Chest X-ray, PA view. Patient: 57 years old, sex M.
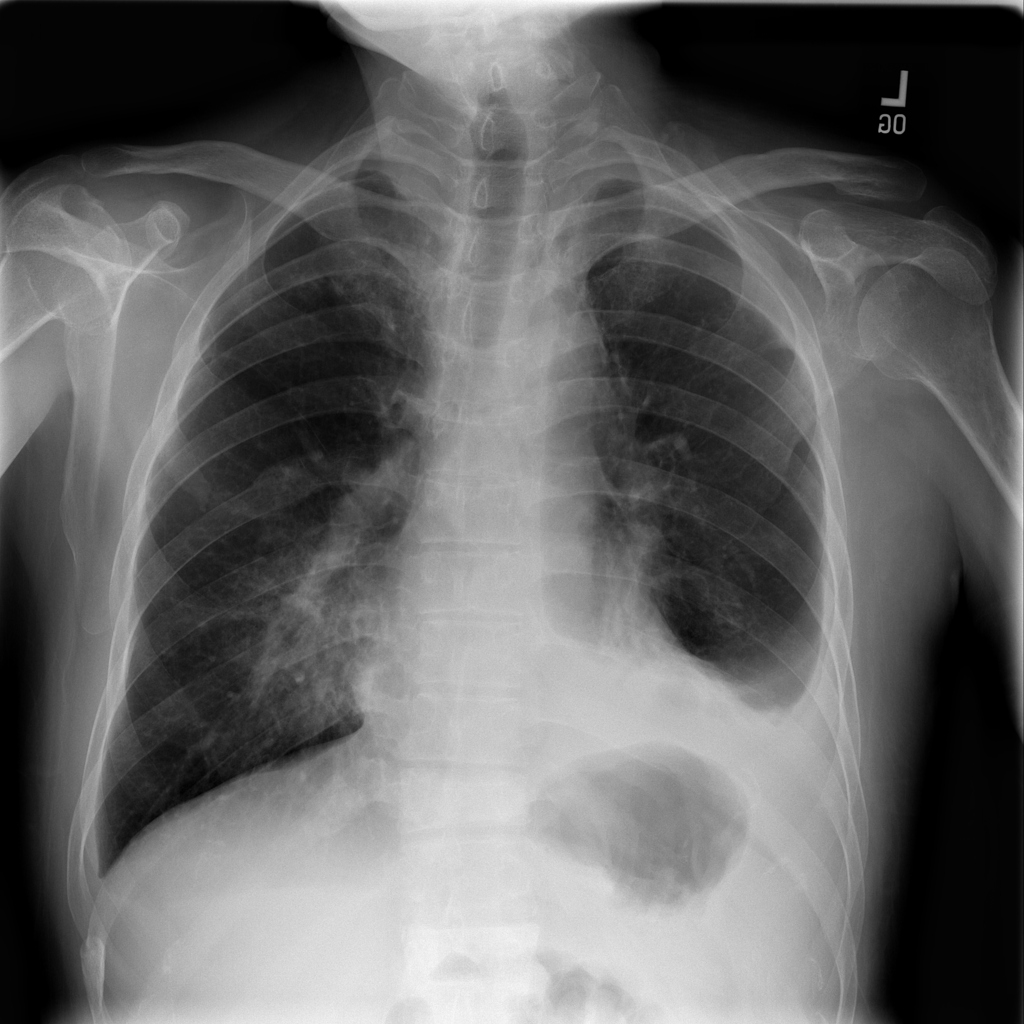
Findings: Atelectasis, Effusion, Infiltration